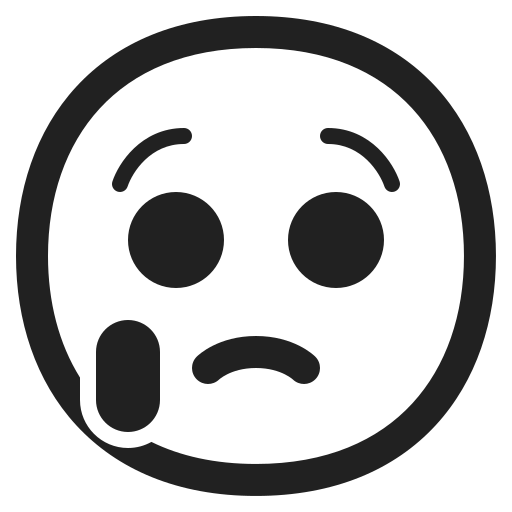
crying face high contrast